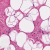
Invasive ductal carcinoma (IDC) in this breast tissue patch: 0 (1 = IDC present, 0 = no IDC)